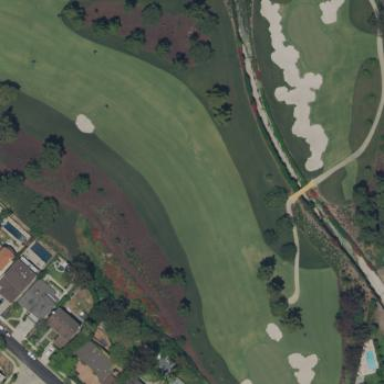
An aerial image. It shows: Rough area in golf course.